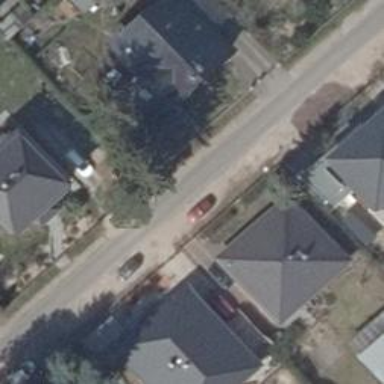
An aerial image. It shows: Residential road with asphalt surface. Both sides have sidewalks.